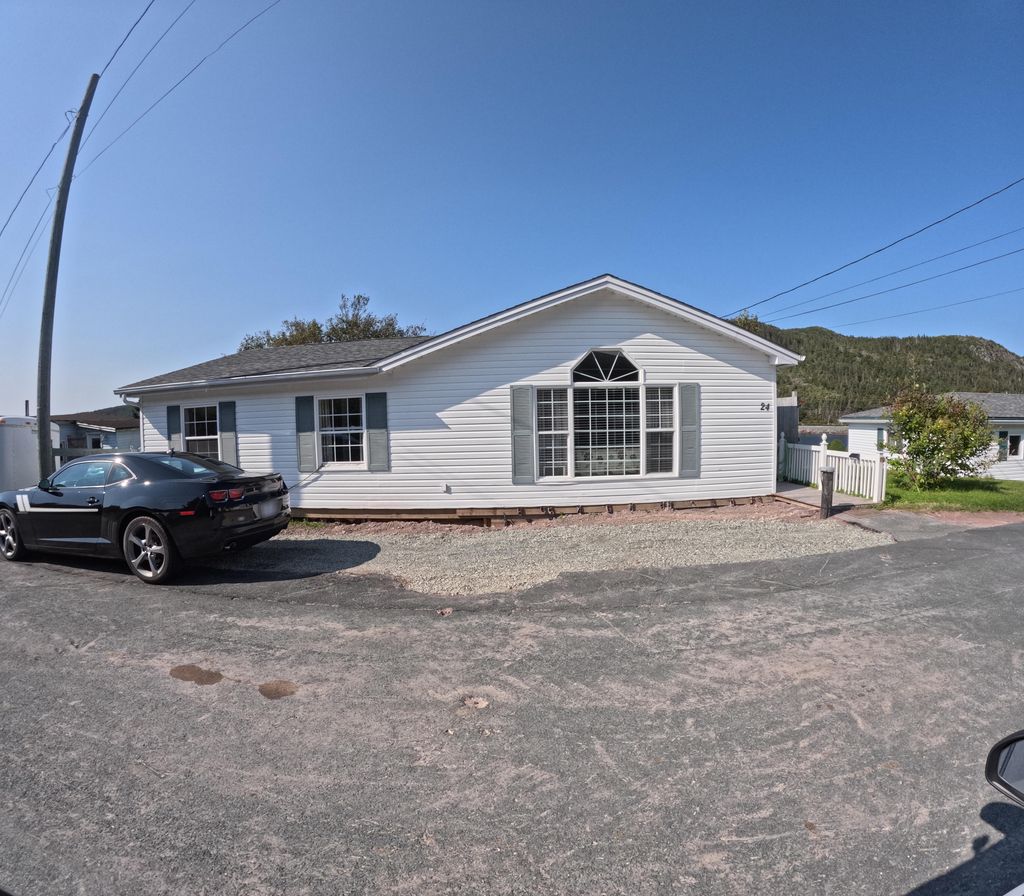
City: st_johns